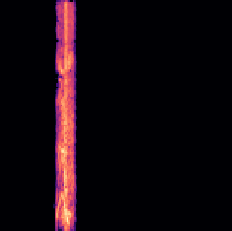
Sound class: Person sneeze